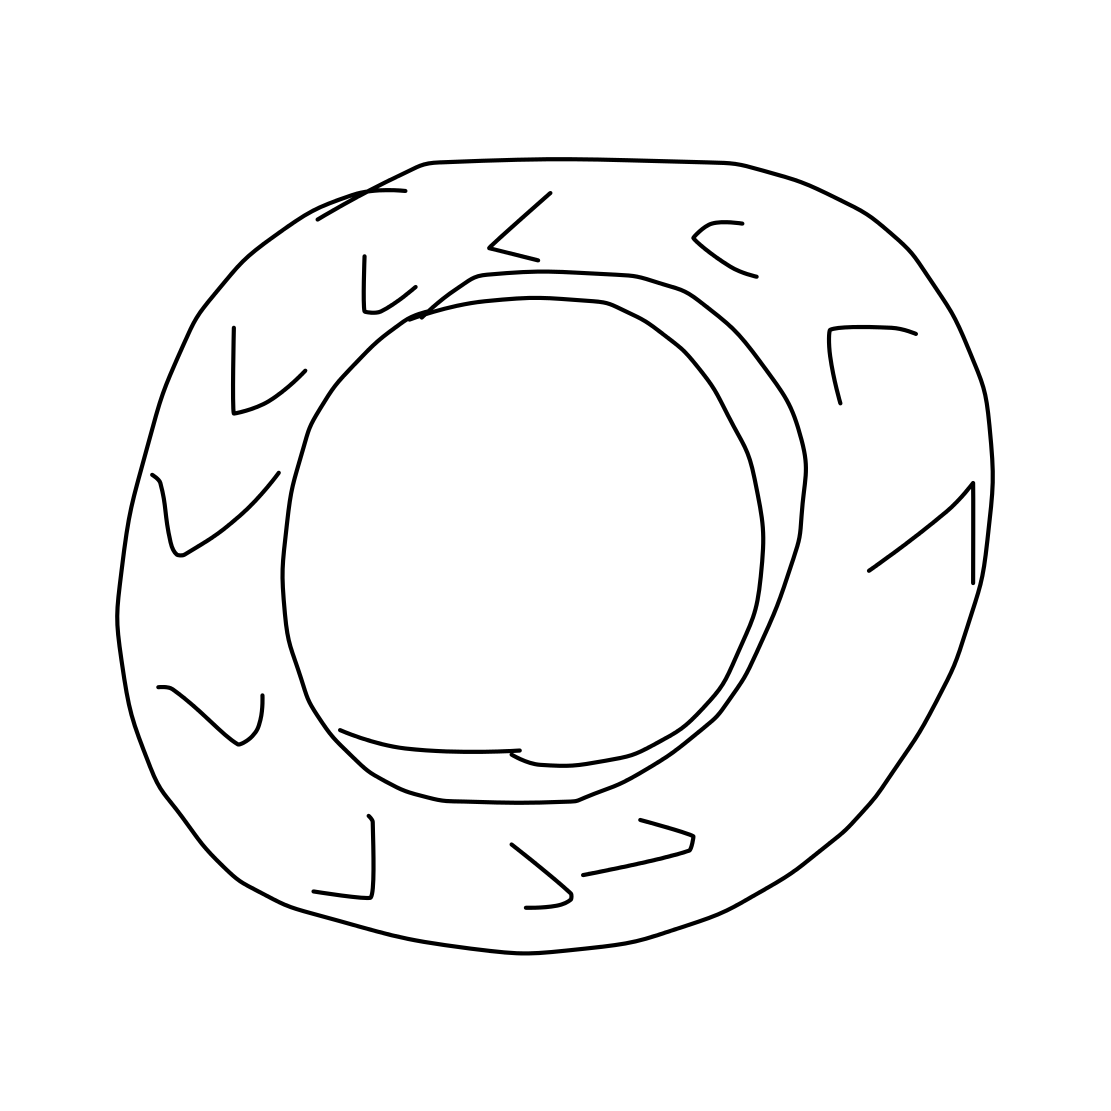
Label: tire